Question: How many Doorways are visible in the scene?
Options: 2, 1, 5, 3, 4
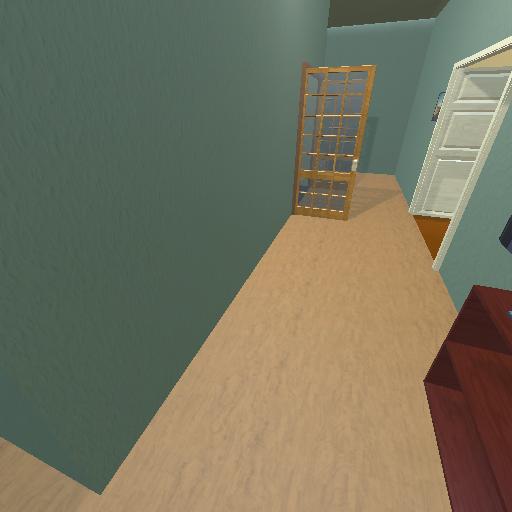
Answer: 2